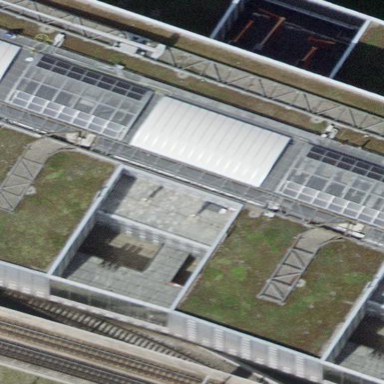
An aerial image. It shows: University building.